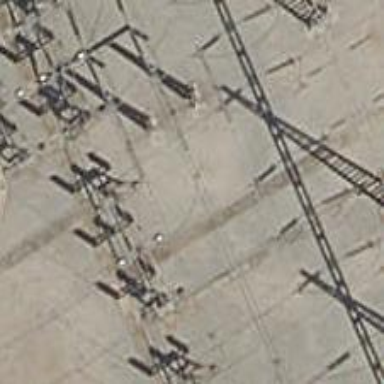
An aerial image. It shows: Power line with 3 cables. The line type is busbar.